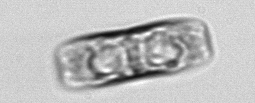
Label: pennate_morphotype1